Question: Question: On devices which can handle my two-pane 'Fragment' container two display a listview and the selected view side to side, 'EditView android:hint' hides when text is typed in. However, on a Motorola XOOM and Nexus 7, 'android:hint' doesn't go away when text is inserted.
UPDATE: I've figured out the 'ListView' resizing activity problem. Because of redrawing, it only APPEARED that the 'ListView' didn't resize. However, my issue with the 'EditText' not hiding the 'android:hint' still exists. I've added an update image of my issue now along with updated code below. I will keep the old stuff for records purposes unless other people see it fit to remove.:

'''
<?xml version="1.0" encoding="utf-8"?>
<RelativeLayout xmlns:android="http://schemas.android.com/apk/res/android"
android:id="@+id/contact_detail_container"
android:layout_width="match_parent"
android:layout_height="match_parent"
android:orientation="horizontal" >
<ImageButton
android:id="@+id/chat_camera_button"
style="android:selectableItemBackground"
android:layout_width="wrap_content"
android:layout_height="wrap_content"
android:layout_alignParentBottom="true"
android:layout_alignParentLeft="true"
android:background="?android:attr/selectableItemBackground"
android:src="@drawable/camera_button" />
<ImageButton
android:id="@+id/chat_text_button"
android:layout_width="wrap_content"
android:layout_height="wrap_content"
android:layout_alignParentBottom="true"
android:layout_toLeftOf="@+id/chat_record_button"
android:background="?android:attr/selectableItemBackground"
android:src="@drawable/send_text_button" />
<ImageButton
android:id="@+id/chat_record_button"
android:layout_width="wrap_content"
android:layout_height="wrap_content"
android:layout_alignParentBottom="true"
android:layout_alignParentRight="true"
android:background="@android:color/transparent"
android:focusableInTouchMode="true"
android:longClickable="true"
android:paddingLeft="10dp"
android:paddingRight="10dp"
android:src="@drawable/mic_disabled" />
<EditText
android:id="@+id/chat_message_text"
android:layout_width="wrap_content"
android:layout_height="wrap_content"
android:layout_alignParentBottom="true"
android:layout_toLeftOf="@+id/chat_text_button"
android:layout_toRightOf="@+id/chat_camera_button"
android:ems="10"
android:hint="@string/message_hint"
android:inputType="textMultiLine|textCapSentences"
android:maxLines="3"
android:minLines="1" />
<ListView
android:id="@+id/messages_list"
android:layout_width="match_parent"
android:layout_height="wrap_content"
android:layout_above="@+id/chat_message_text"
android:layout_alignParentLeft="true"
android:layout_alignParentTop="true"
android:paddingLeft="5dp"
android:paddingRight="5dp"
android:stackFromBottom="true"
android:transcriptMode="alwaysScroll" />
</RelativeLayout>
'''
UPDATE [OLD]: This appears to be local to only the Droid RAZRs I'm testing at home.. I've tested 3. Is anyone else having issues on a Droid RAZR?
I'm trying to get my List-view and Edit-text to re-size as the user enters more lines (up to 3). However, for some reason, the hint isn't going away and the List-view doesn't re-size.
Also, the android:hint used in my Edit-text does not go away when text is inside.
Here's an example of the error image
(ignore the send button, I no longer re-size it)
IMAGE FOR THOSE WHO WANT IT: <URL>
'''
Black - ListView
White - EditText + Button
Green - Text inside EditText
'''
The following is my XML:
'''
<?xml version="1.0" encoding="utf-8"?>
<RelativeLayout xmlns:android="http://schemas.android.com/apk/res/android"
android:id="@+id/contact_detail_container"
android:layout_width="match_parent"
android:layout_height="match_parent"
android:orientation="horizontal" >
<Button
android:id="@+id/details_record_button"
android:layout_width="wrap_content"
android:layout_height="wrap_content"
android:layout_alignParentBottom="true"
android:layout_alignParentRight="true"
android:text="Send" />
<EditText
android:id="@+id/chat_message_input"
android:layout_width="wrap_content"
android:layout_height="wrap_content"
android:layout_alignParentBottom="true"
android:layout_alignParentLeft="true"
android:layout_toLeftOf="@+id/details_record_button"
android:ems="10"
android:hint="@string/message_hint"
android:paddingRight="10dp"
android:paddingTop="10dp"
android:inputType="textMultiLine"
android:minLines="1"
android:maxLines="3"
android:textColor="#00FF00"/>
<ListView
android:id="@+id/messages_list"
android:layout_width="match_parent"
android:layout_height="fill_parent"
android:layout_above="@+id/chat_message_input"
android:layout_alignParentLeft="true"
android:layout_alignParentTop="true"
android:background="#000000" />
</RelativeLayout>
'''
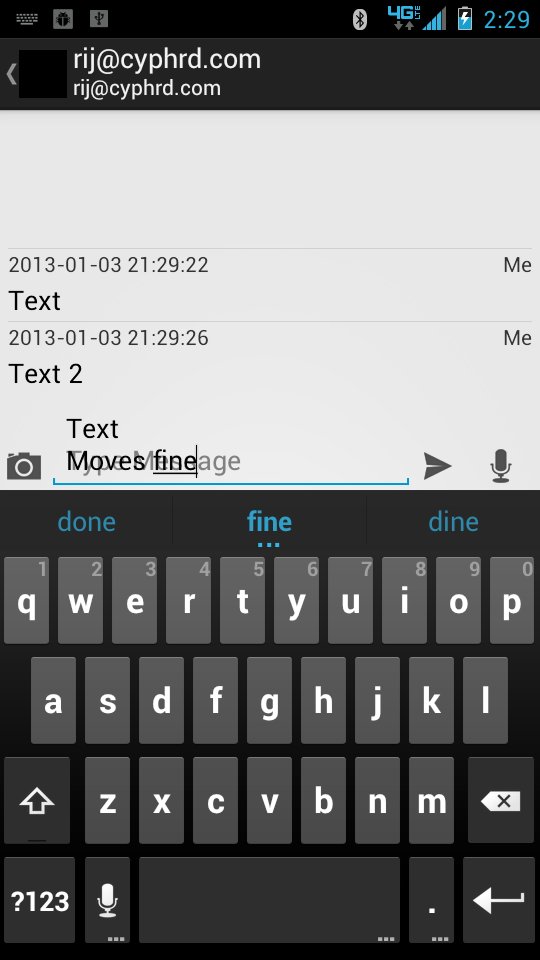
Answer: In my case, this happened because I had inflated multiple layers of the same layout. For example, I was doing this in my activity's 'onCreate':
'''
setContentView(R.layout.activity_login);
'''
While also doing this in my fragment:
'''
View view = inflater.inflate(R.layout.activity_login, container, false);
...
return view;
'''
This creates 2 controls which are perfectly overlaid. So when you are typing the text in the 'EditText' control, you only type it into one of the controls. So one of them shows the text you typed, while the other one, being empty and not focused, correctly shows the hint.
The solution is therefore to remove the layout from either the activity or the fragments.